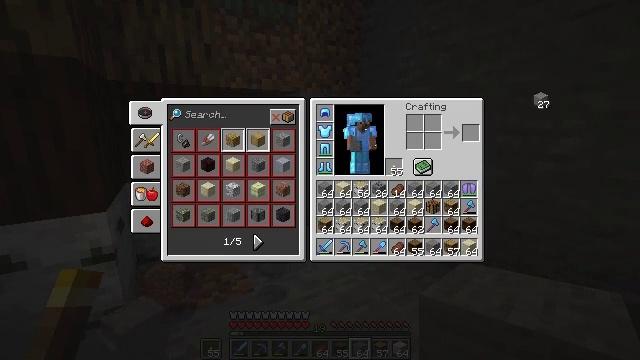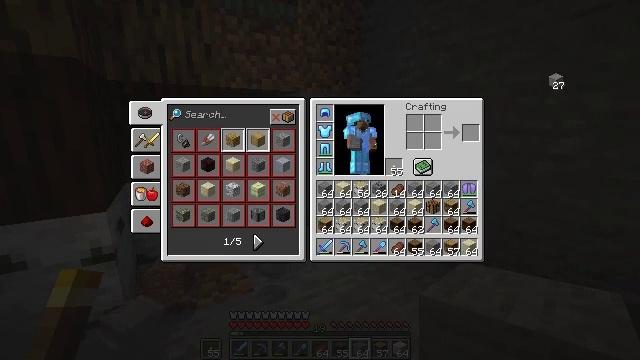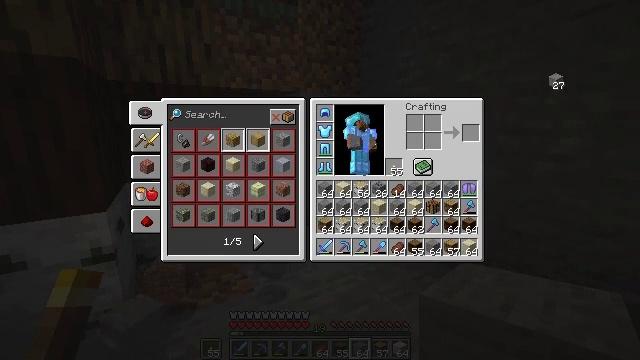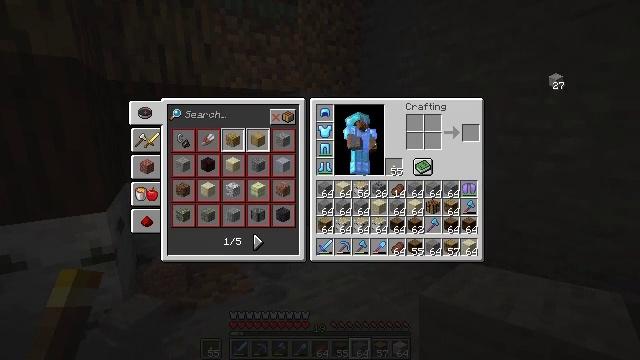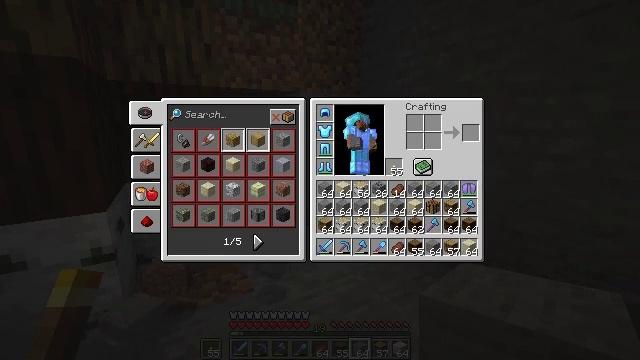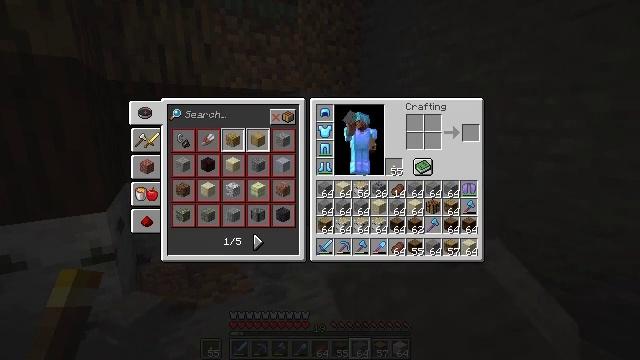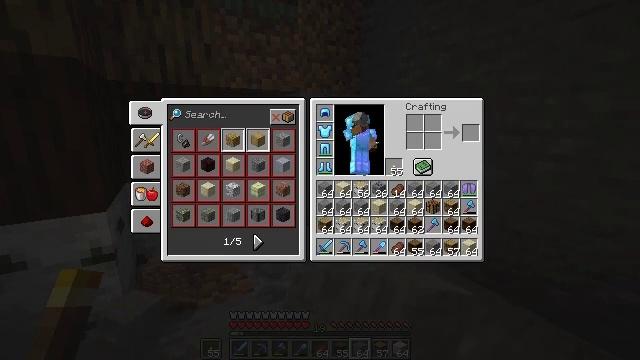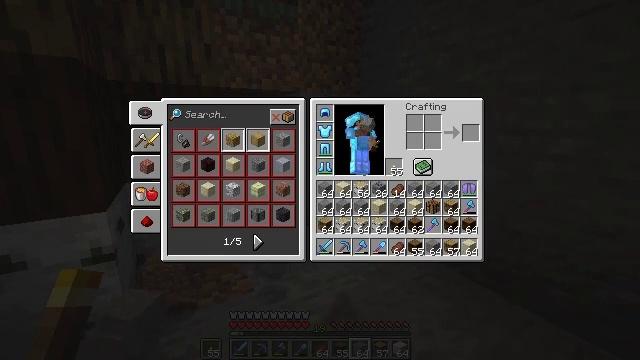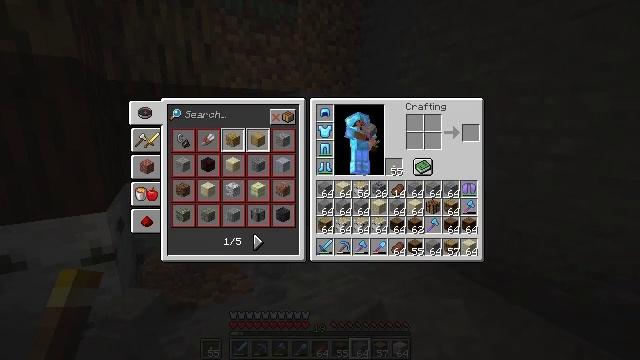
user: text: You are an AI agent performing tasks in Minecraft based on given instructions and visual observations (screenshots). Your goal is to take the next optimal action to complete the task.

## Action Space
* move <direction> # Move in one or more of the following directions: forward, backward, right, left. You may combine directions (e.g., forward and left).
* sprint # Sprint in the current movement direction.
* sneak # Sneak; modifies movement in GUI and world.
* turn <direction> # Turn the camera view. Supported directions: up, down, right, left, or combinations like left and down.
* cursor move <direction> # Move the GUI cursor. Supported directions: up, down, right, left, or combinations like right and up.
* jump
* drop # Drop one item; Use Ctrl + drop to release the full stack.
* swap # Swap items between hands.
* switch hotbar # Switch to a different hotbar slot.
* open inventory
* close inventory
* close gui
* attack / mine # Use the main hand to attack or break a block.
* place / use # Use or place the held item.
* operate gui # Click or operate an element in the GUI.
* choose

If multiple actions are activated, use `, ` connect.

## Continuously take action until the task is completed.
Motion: motion action
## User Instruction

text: Remove a stone from the inventory.
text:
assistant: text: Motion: cursor move right and up, operate gui
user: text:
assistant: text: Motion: operate gui
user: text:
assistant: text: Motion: operate gui
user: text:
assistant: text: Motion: no_op
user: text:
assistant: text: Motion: no_op
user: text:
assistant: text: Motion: no_op
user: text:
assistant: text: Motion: no_op
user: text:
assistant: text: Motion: no_op
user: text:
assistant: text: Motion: no_op